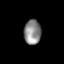
Tissue: prostate
Cell type: T cells
Senescence score: 0.3011
Nuclear area (px): 412
Mean DAPI intensity: 137.667